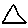
Label: triangle